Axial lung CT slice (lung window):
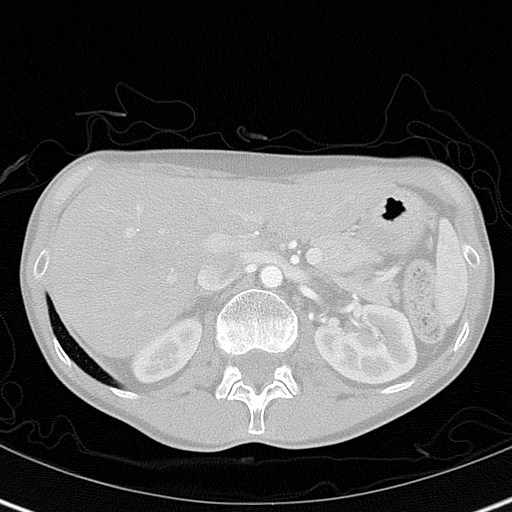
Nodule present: no